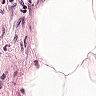
Metastatic tissue present: no